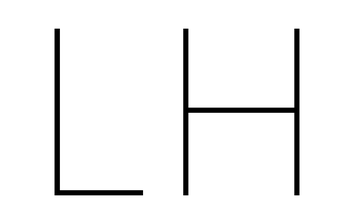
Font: Inter_Thin